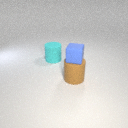
large brown rubber cylinder to the right of large cyan rubber cylinder